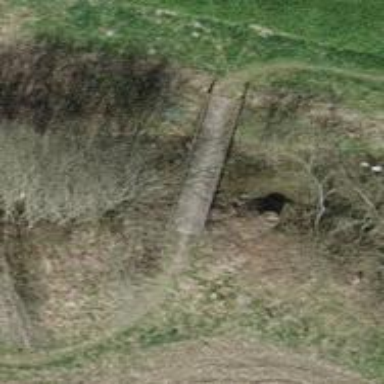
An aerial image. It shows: Gravel path on bridge.